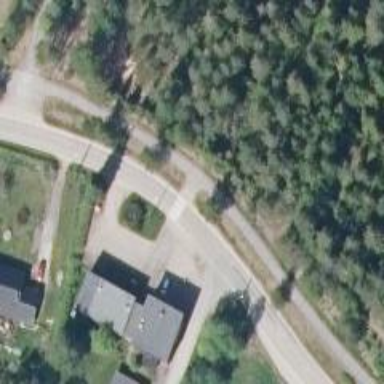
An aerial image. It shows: Asphalt cycleway.